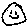
Label: smiley face